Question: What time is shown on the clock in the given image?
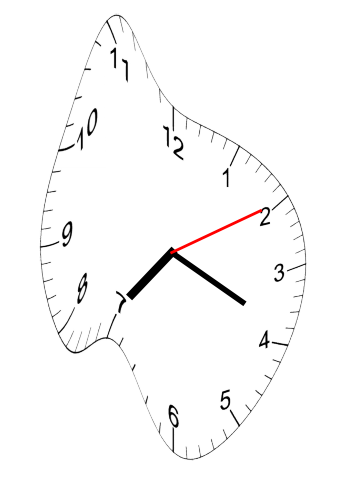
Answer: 07:19:10